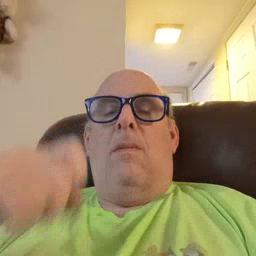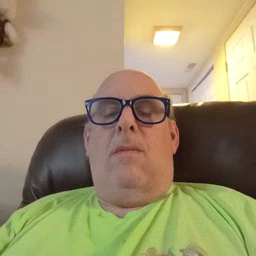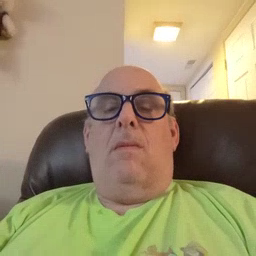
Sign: dryer